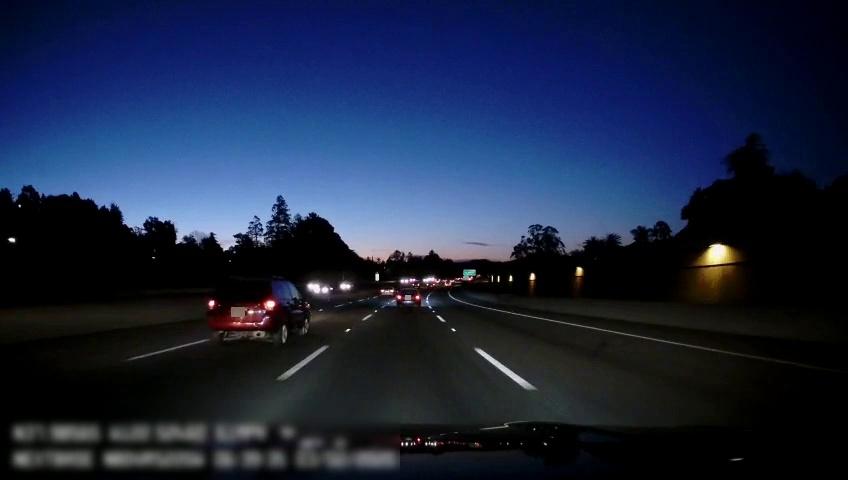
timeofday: Night
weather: Other
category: Drivable Space
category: Vehicles | Car
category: Vehicles | Car
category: Vehicles | SUV
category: Vehicles | Car
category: Vehicles | Car
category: Vehicles | Car
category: Lanes | Alternate Lane
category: Lanes | Alternate Lane
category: Lanes | Current Lane
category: Lanes | Current Lane
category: Lanes | Alternate Lane
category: Traffic | Signs